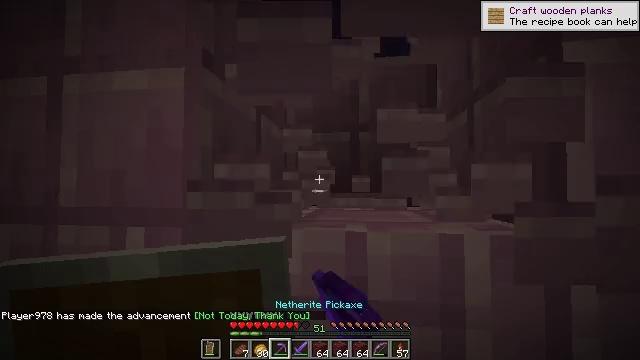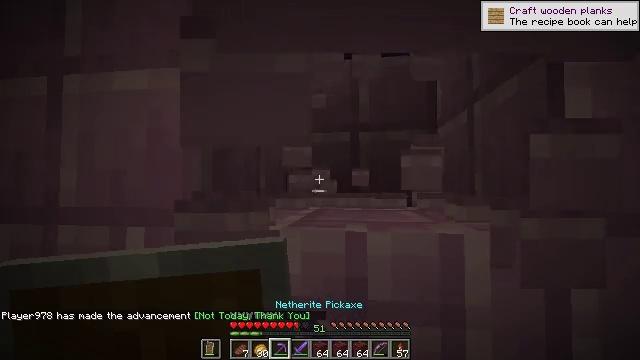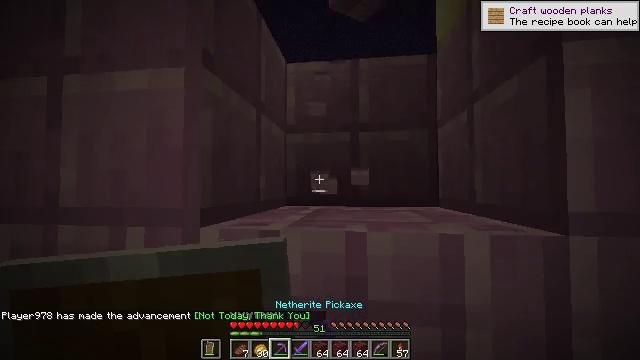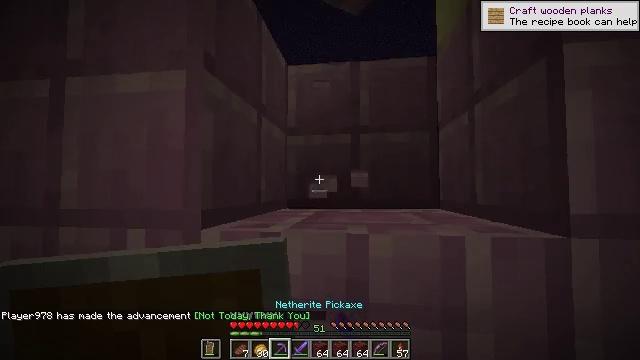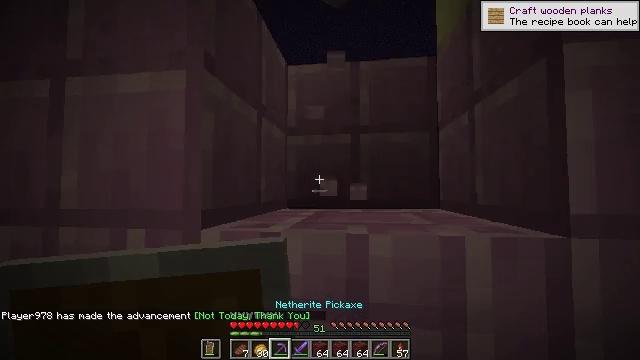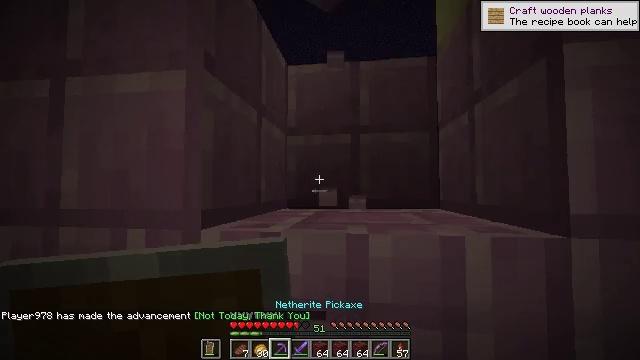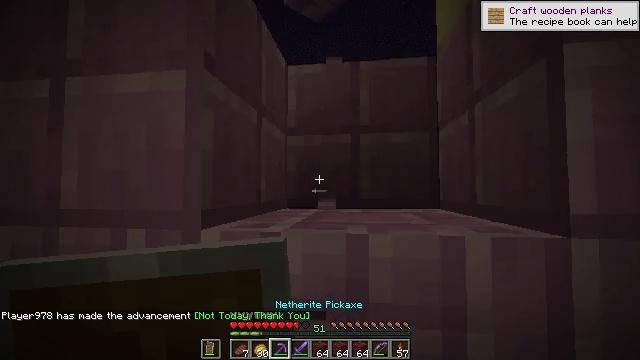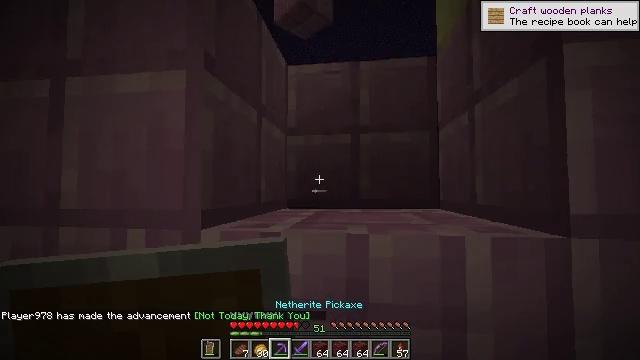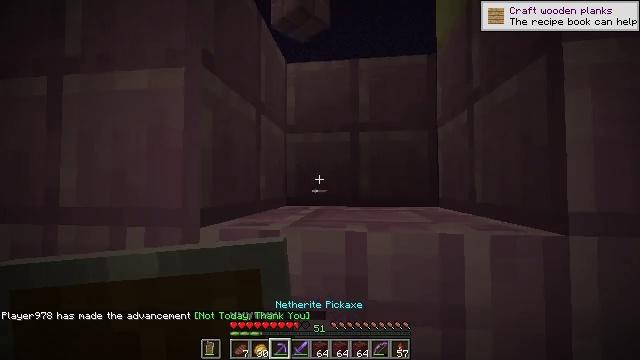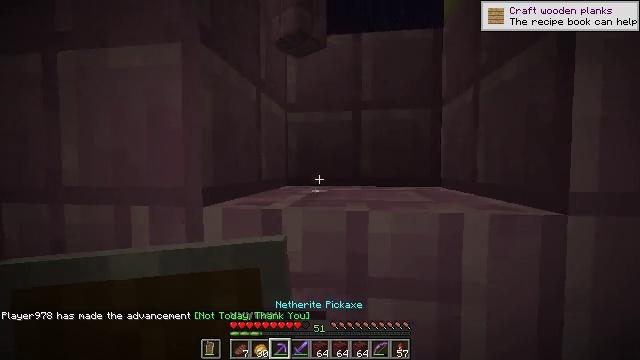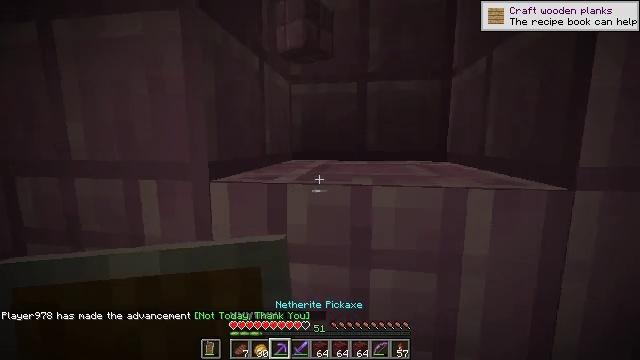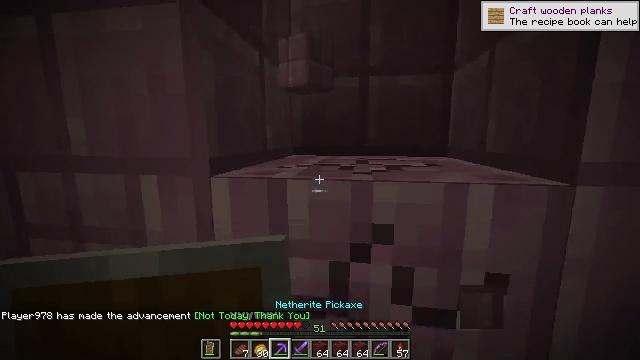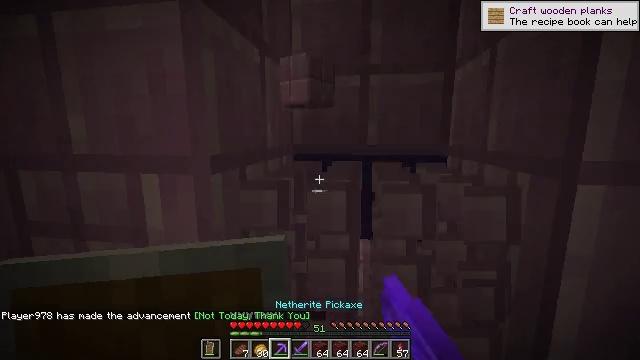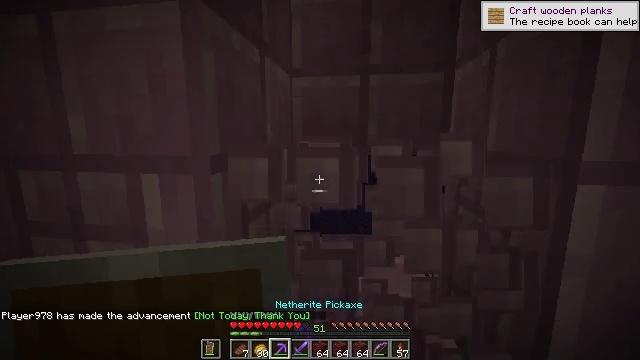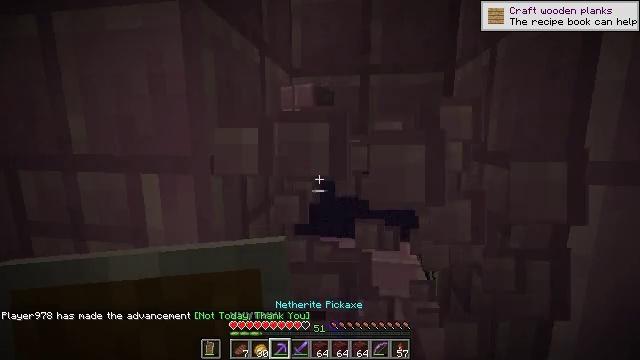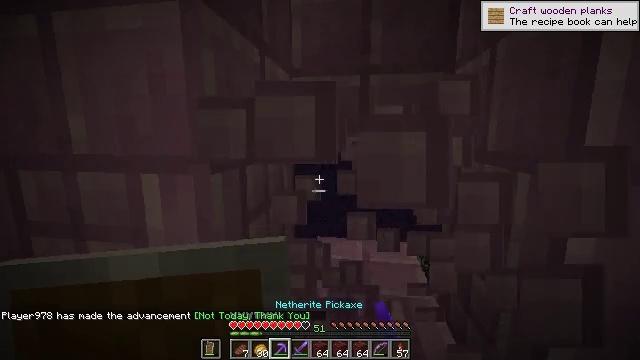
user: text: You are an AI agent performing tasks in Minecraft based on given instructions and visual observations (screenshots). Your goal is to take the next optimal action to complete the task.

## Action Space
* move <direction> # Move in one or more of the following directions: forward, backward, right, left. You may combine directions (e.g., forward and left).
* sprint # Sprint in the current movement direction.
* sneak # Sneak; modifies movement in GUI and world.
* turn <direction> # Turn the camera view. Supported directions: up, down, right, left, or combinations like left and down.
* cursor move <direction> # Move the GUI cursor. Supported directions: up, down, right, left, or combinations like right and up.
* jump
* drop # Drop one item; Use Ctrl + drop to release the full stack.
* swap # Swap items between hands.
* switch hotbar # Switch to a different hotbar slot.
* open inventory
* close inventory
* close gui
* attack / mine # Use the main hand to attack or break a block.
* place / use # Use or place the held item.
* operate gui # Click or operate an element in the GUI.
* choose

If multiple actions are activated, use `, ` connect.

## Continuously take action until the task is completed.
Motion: motion action
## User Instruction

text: Mine purpur pillar blocks.
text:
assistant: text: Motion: attack / mine
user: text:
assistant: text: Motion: attack / mine
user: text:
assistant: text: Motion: no_op
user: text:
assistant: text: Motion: no_op
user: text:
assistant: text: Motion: no_op
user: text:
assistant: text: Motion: no_op
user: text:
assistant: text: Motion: no_op
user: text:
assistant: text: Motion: no_op
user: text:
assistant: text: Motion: turn down
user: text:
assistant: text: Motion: turn left and down
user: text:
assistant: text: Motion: turn down, attack / mine
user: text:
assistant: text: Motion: attack / mine
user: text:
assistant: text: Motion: attack / mine
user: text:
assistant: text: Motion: attack / mine
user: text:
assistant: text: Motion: attack / mine
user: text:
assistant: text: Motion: attack / mine
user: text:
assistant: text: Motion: attack / mine